Interaction volume radius: 5 \u00c5
Interaction volume height: 10 \u00c5
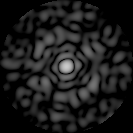
Disorder parameter: 0.8549